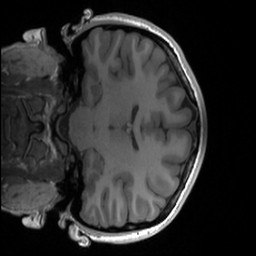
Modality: T1w
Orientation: coronal
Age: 24
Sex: female
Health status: healthy